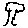
Label: tree